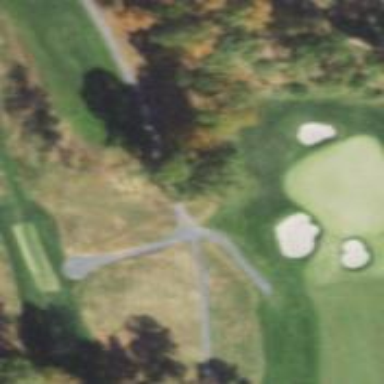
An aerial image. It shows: Path used for both walking and golf.